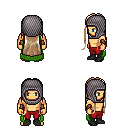
a pixel art fantasy rpg character, male body template, human, tanned skin, green cape, red pants, white blonde extra-long hairstyle, chain hood, cloth bracers, black shoes, four views (front, back, left, right), 2x2 character sprite sheet, small pixel art, hard edges, no anti-aliasing